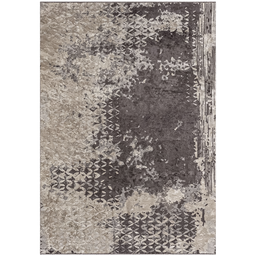
Label: decoration